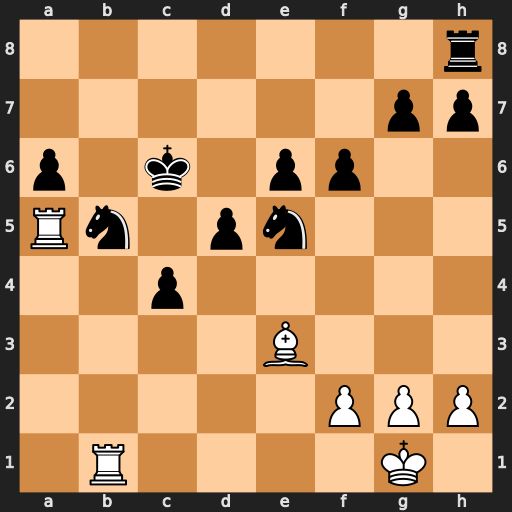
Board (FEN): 7r/6pp/p1k1pp2/Rn1pn3/2p5/4B3/5PPP/1R4K1
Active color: w
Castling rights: -
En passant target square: -
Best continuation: Rxa6+ Kd7 Rxb5